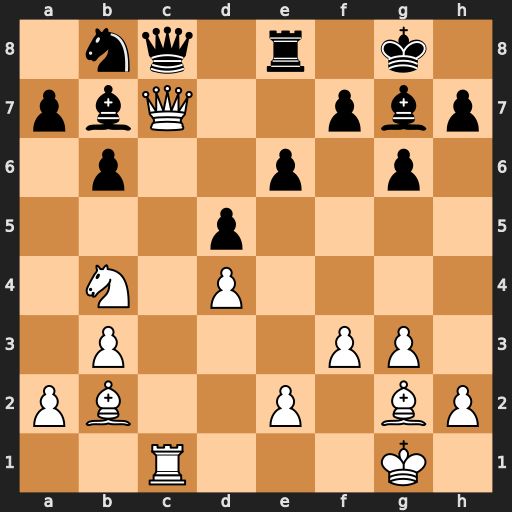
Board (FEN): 1nq1r1k1/pbQ2pbp/1p2p1p1/3p4/1N1P4/1P3PP1/PB2P1BP/2R3K1
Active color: w
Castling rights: -
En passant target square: -
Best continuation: Qf4 Nc6 Nxc6 Bxc6 Qd6 Bb5 Rxc8